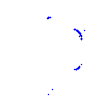
Particle: pion